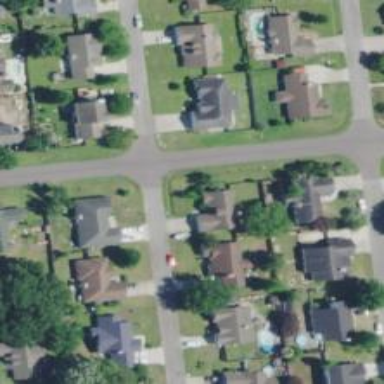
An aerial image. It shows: Residential road.